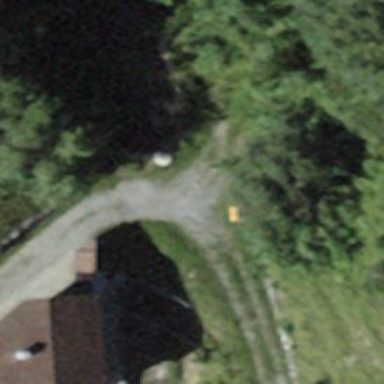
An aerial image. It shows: Driveway bridge connecting two areas.